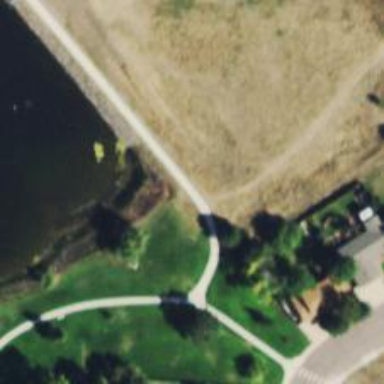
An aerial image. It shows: Path along embankment.